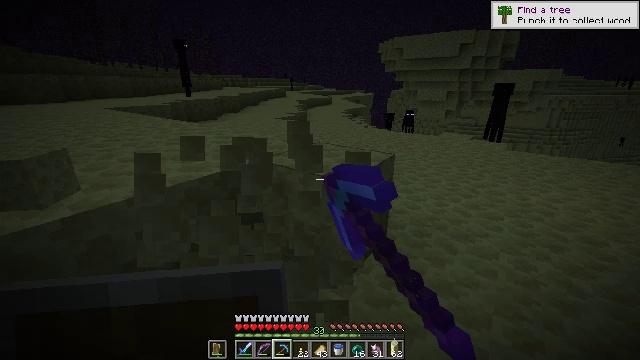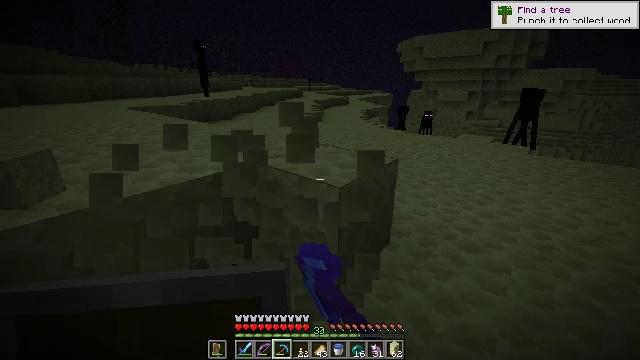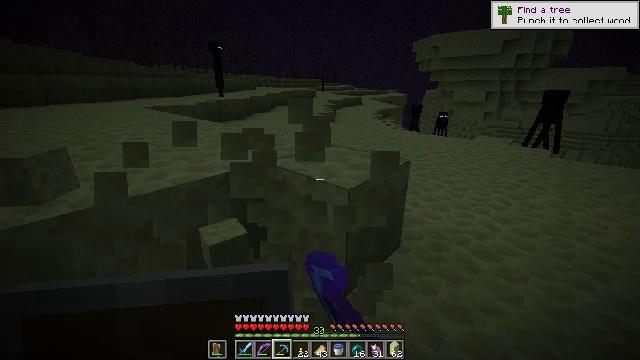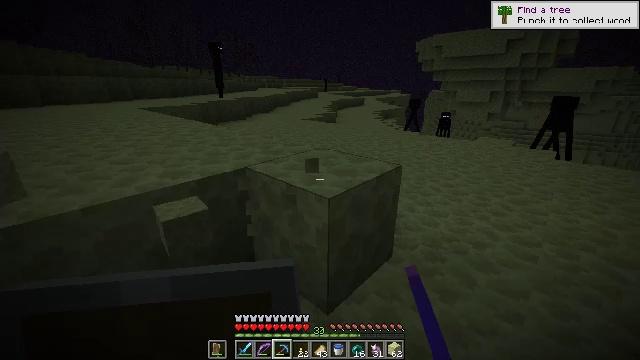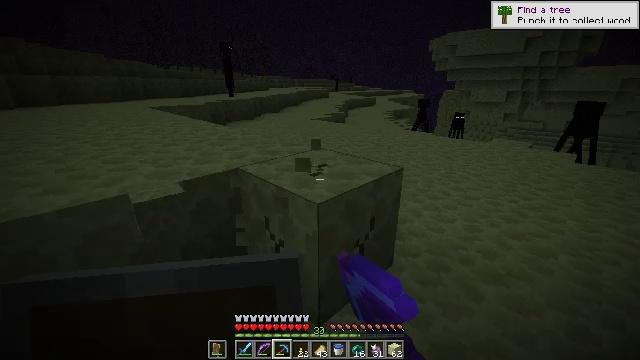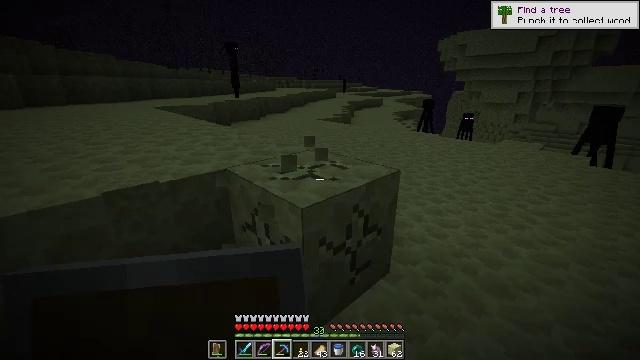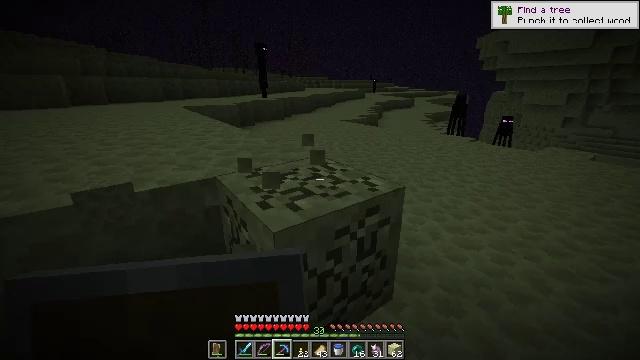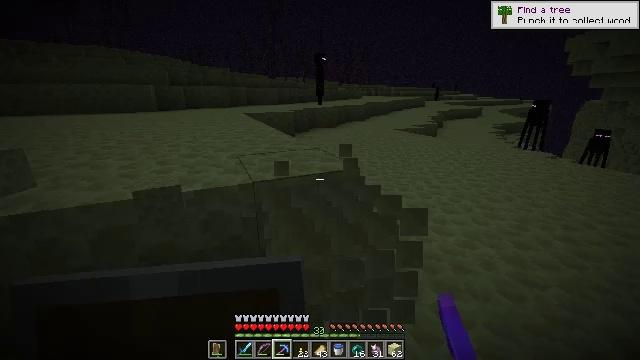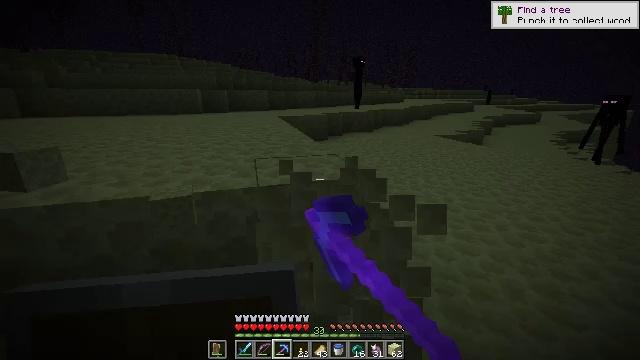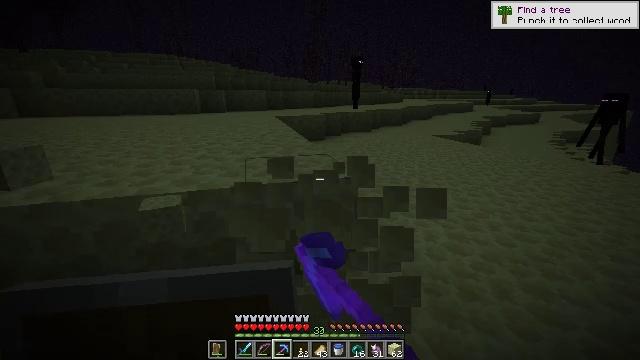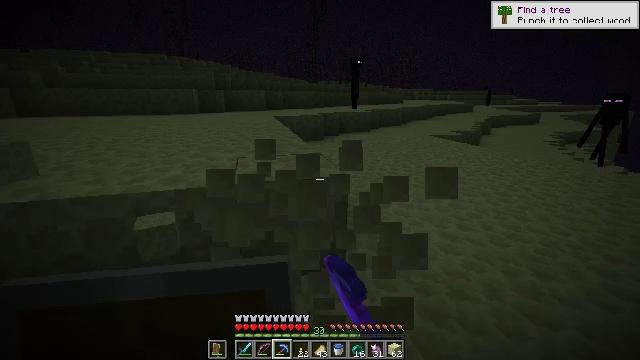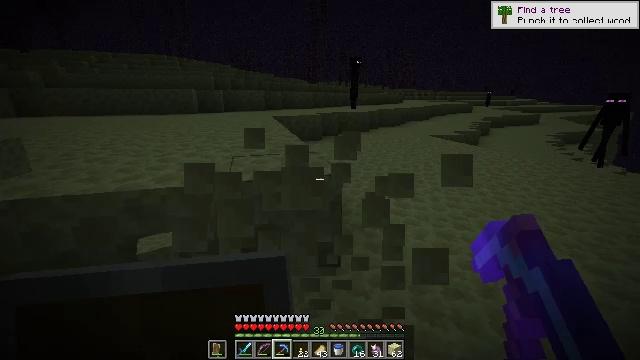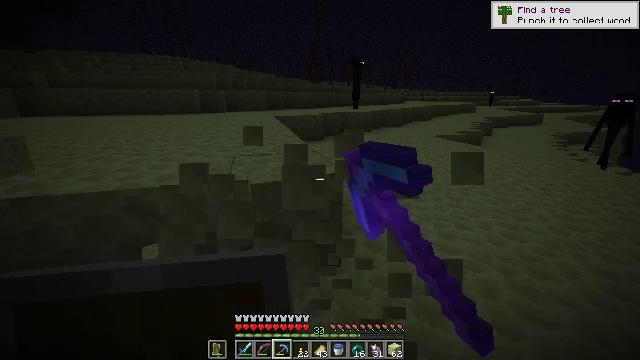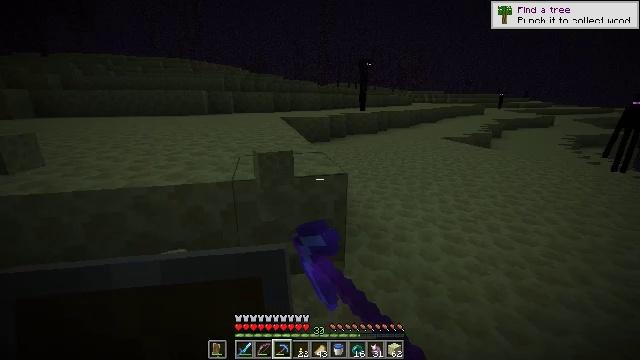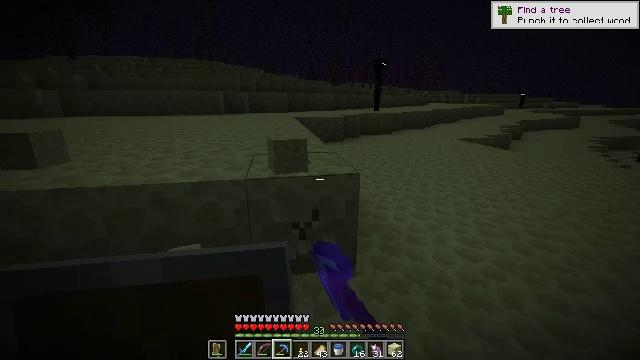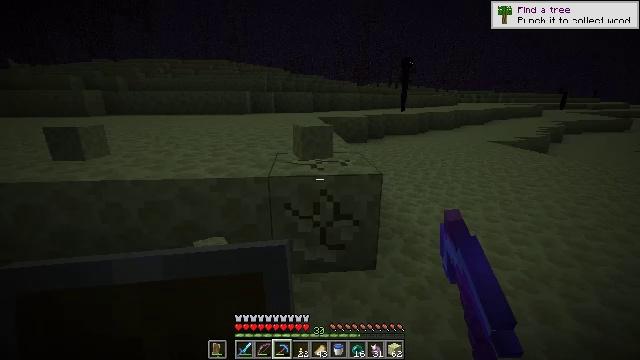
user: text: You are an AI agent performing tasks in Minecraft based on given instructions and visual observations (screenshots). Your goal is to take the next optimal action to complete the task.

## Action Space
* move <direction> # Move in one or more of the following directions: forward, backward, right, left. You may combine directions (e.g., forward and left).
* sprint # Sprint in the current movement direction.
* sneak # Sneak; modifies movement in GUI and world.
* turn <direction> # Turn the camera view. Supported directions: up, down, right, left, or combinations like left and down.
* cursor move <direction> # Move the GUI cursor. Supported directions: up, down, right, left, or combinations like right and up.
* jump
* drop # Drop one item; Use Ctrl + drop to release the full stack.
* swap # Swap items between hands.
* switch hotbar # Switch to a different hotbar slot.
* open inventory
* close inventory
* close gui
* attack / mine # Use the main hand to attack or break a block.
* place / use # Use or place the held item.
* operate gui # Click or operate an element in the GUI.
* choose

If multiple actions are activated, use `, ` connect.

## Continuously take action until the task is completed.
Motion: motion action
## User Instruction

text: Mine the end stone in the End dimension.
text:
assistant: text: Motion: move forward, turn left, attack / mine
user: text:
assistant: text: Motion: move forward and move right, turn left, attack / mine
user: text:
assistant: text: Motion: move forward and move right, attack / mine
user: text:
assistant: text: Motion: move forward and move right, turn left, attack / mine
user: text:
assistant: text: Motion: move forward and move right, turn left, attack / mine
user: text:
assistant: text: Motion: move forward and move right, turn left, attack / mine
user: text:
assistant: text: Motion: move right, turn left and up, attack / mine
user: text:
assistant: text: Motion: move right, turn left, attack / mine
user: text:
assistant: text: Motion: attack / mine
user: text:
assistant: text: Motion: attack / mine
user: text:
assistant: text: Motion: attack / mine
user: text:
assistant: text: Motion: attack / mine
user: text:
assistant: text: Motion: turn left, attack / mine
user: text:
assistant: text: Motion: turn left, attack / mine
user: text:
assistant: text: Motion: turn left, attack / mine
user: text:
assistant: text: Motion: turn left, attack / mine
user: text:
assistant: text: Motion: attack / mine
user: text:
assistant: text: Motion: attack / mine
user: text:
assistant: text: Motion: attack / mine
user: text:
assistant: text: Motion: move forward and move right, attack / mine
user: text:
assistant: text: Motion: move forward and move right, attack / mine
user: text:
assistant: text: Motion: move forward and move right, attack / mine
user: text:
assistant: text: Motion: move forward, turn left, attack / mine
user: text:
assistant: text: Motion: turn left, attack / mine
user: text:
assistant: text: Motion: attack / mine
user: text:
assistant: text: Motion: attack / mine
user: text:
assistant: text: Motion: attack / mine
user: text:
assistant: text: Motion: attack / mine
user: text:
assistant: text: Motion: move forward and move left, attack / mine
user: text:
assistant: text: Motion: move forward and move left, attack / mine